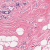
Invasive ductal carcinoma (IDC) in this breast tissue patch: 0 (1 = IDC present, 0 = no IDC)